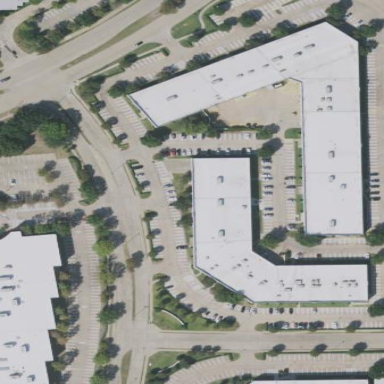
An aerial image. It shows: Commercial building.